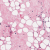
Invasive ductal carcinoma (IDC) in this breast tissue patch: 0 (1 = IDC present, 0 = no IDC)